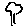
Label: tree